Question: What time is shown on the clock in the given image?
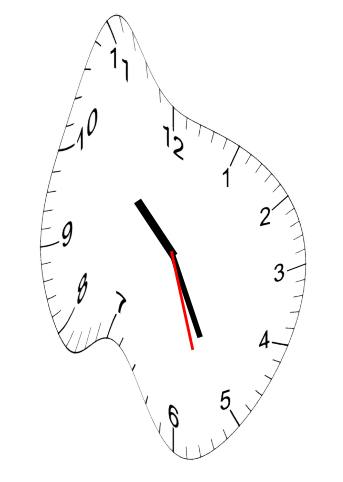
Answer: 10:25:27